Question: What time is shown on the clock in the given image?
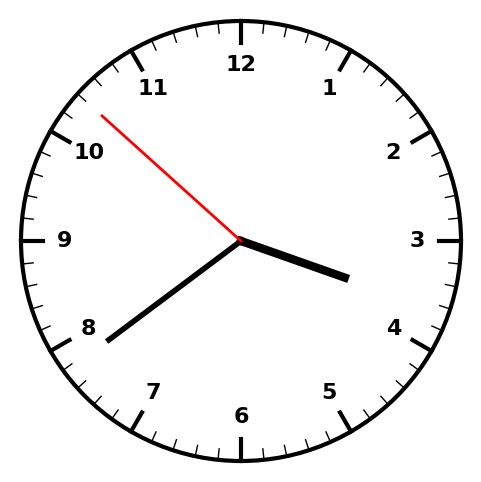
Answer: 03:38:52